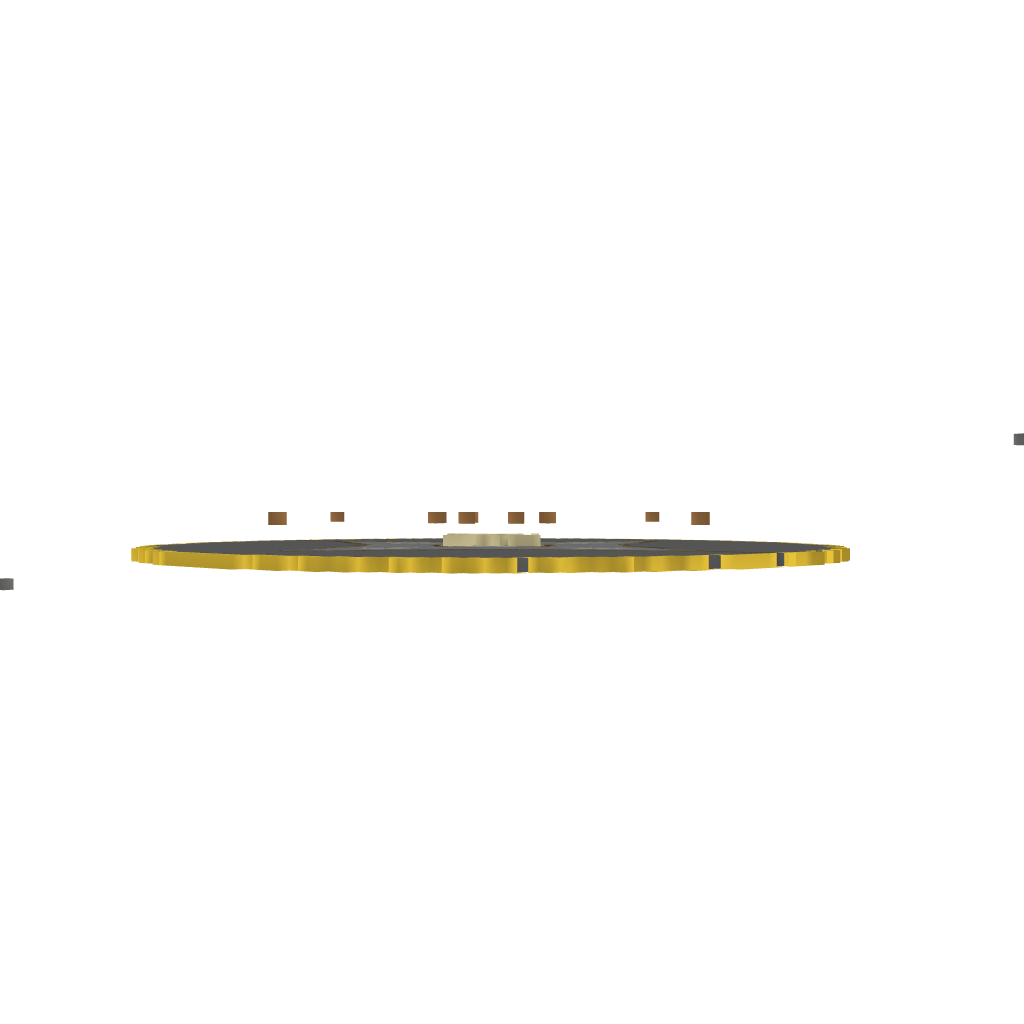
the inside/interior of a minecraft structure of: EasySpawn2